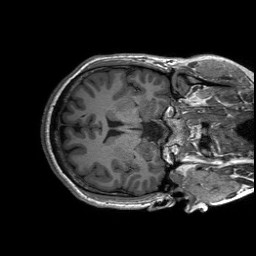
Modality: T1w
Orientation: axial